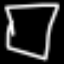
Label: square